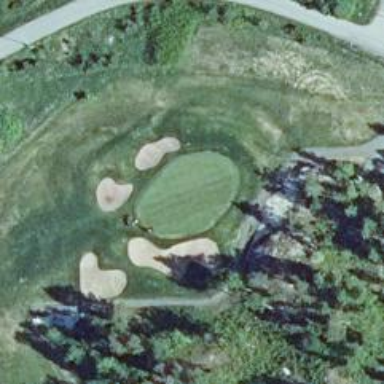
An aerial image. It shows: View of golf hole.